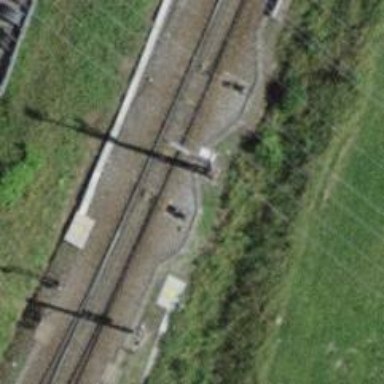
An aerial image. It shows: Railway switch.